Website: apple
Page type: account-selection
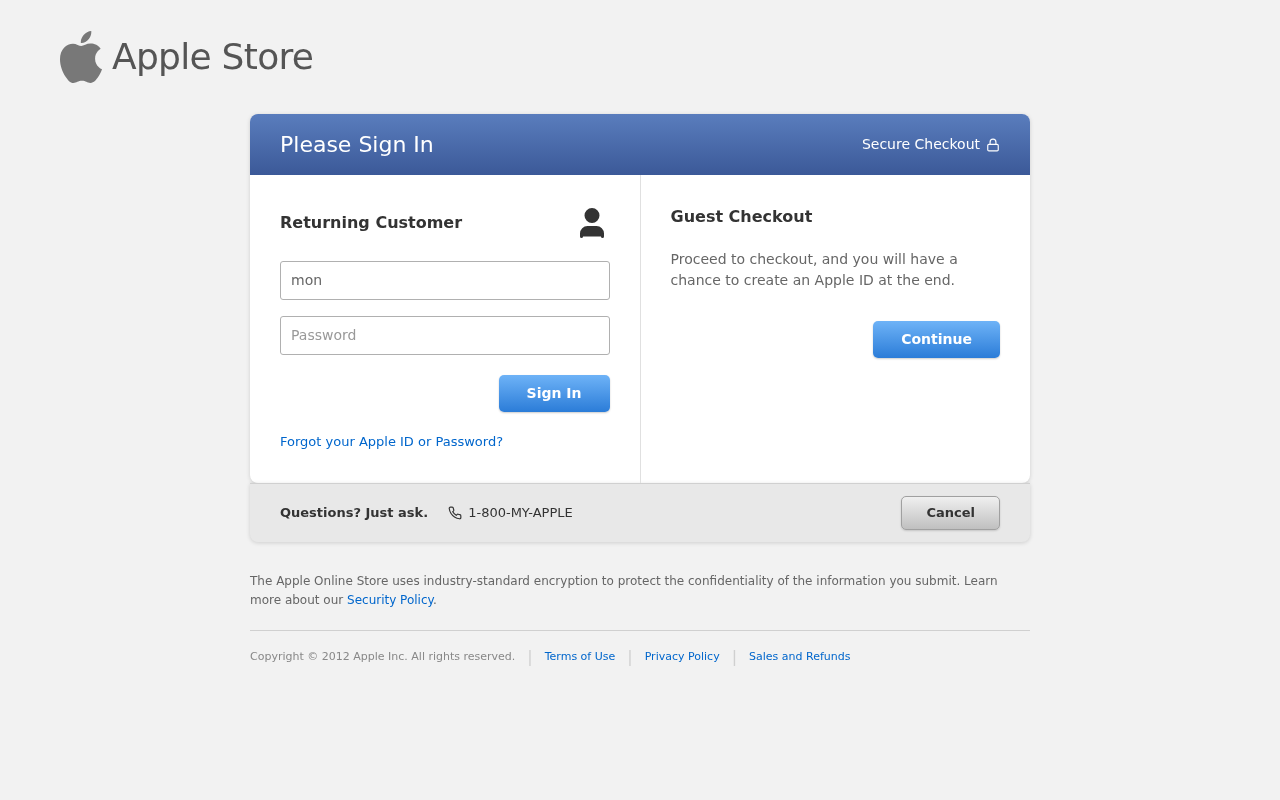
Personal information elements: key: PII_LOGIN_USERNAME
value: monique641